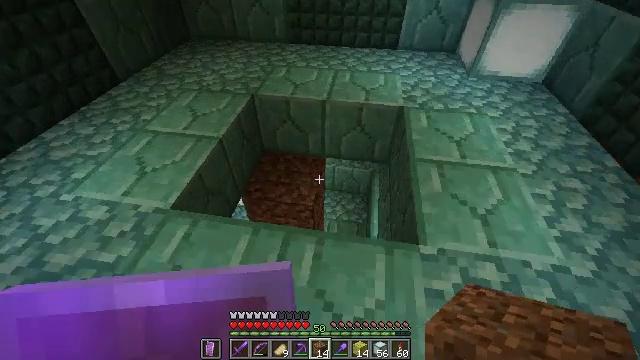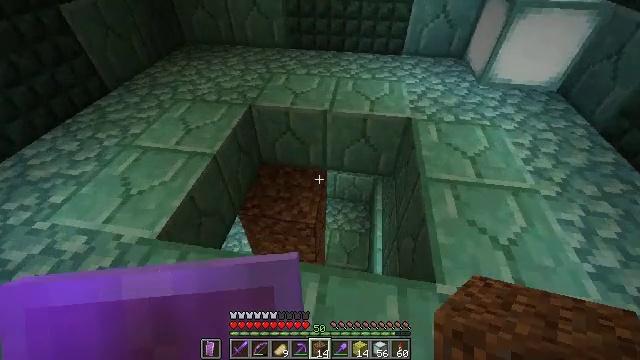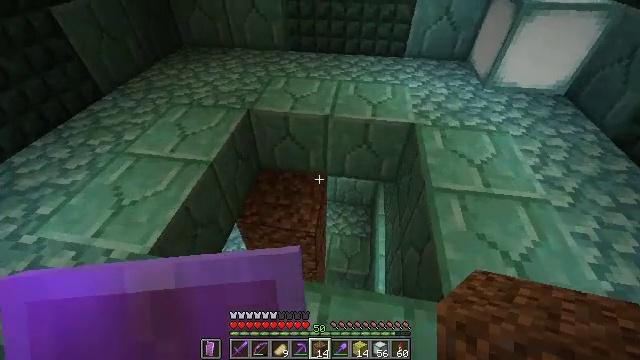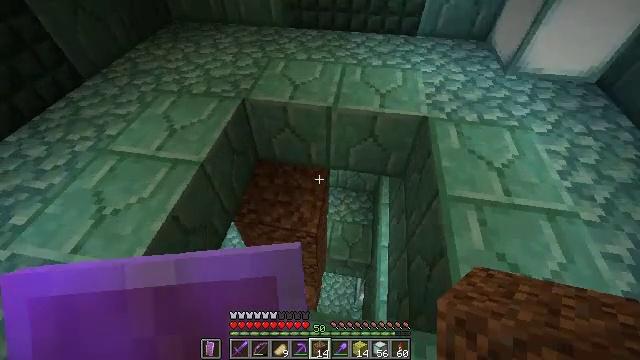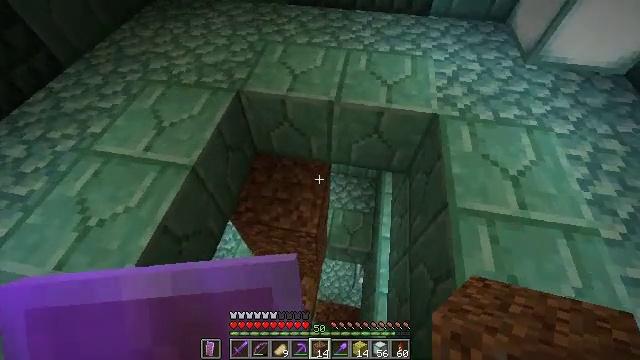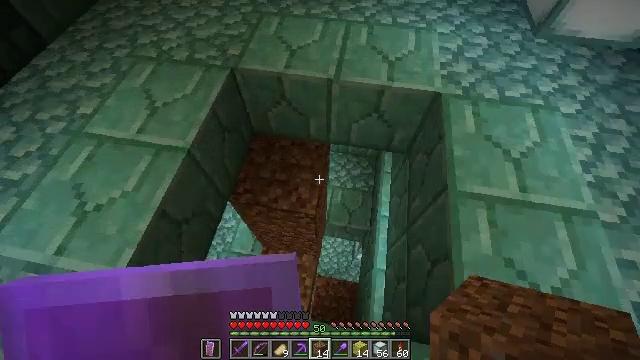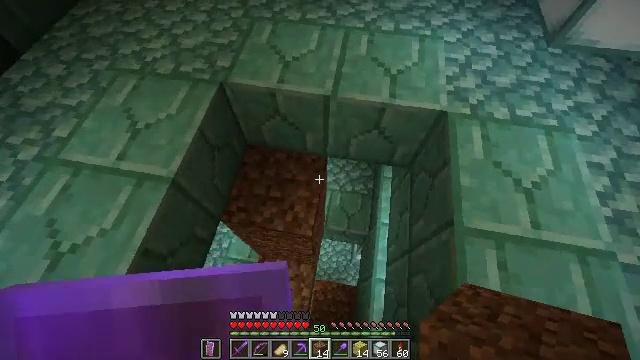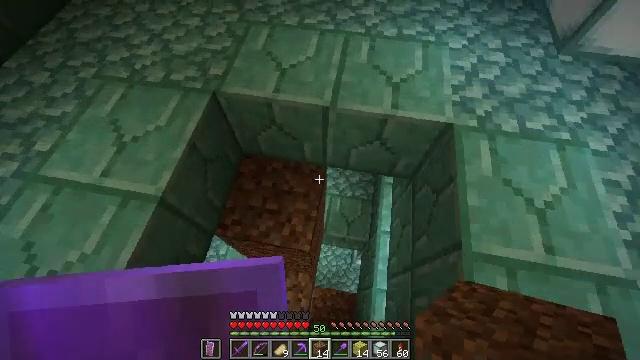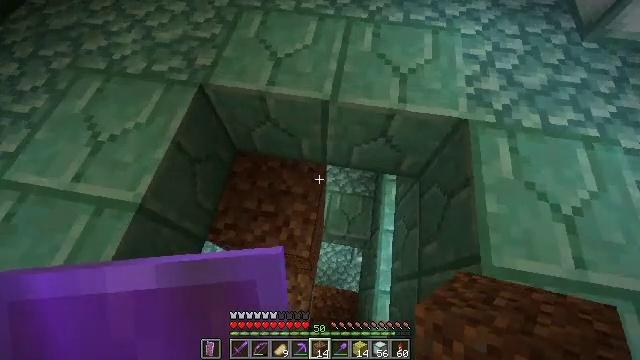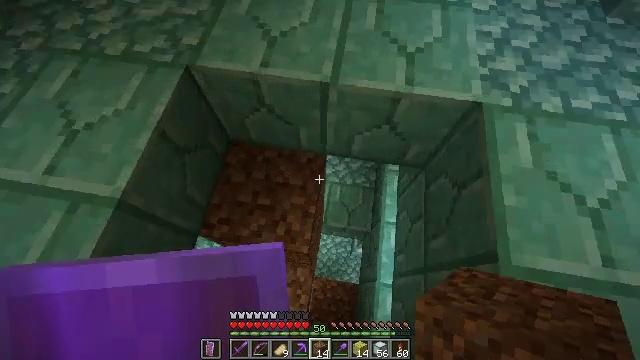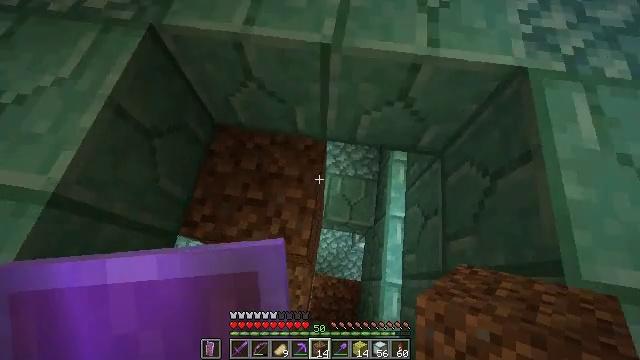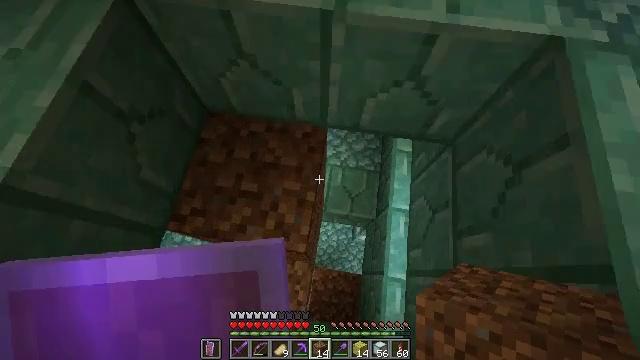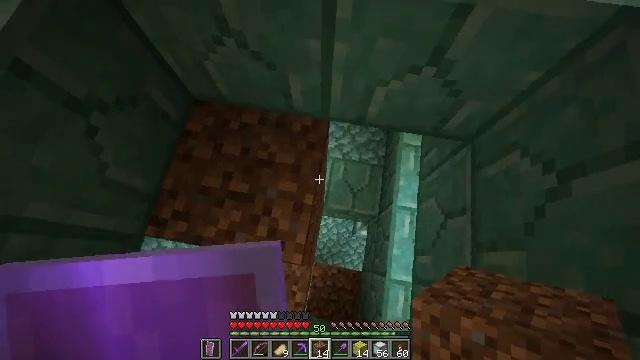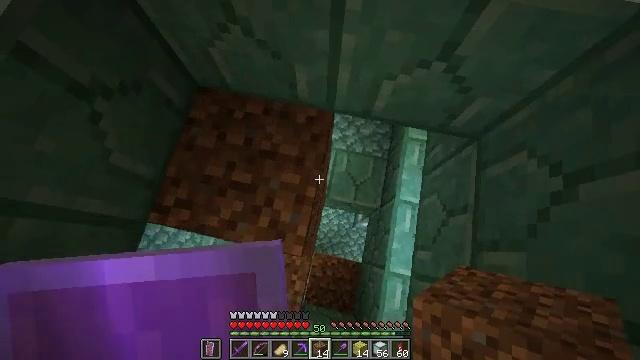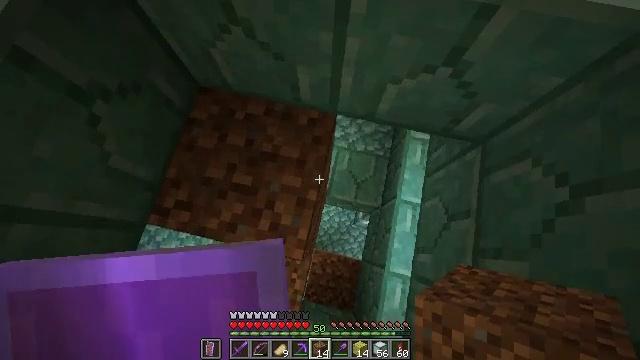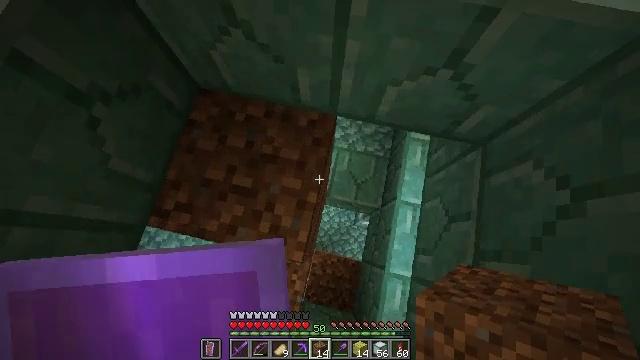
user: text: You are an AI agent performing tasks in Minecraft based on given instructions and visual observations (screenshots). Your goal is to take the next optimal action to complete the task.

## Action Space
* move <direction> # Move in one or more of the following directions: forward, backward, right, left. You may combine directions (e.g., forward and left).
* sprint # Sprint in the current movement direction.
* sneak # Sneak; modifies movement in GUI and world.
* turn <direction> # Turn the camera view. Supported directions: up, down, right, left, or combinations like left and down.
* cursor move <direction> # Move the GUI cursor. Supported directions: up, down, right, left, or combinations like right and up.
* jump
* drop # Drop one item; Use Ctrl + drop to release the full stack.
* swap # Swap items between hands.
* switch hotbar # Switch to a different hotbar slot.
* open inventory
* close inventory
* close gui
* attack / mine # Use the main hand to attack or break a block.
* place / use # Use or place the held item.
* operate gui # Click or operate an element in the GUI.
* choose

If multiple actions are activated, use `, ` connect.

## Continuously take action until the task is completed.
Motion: motion action
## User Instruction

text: craft item sponge
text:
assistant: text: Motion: move forward
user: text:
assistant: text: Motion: move forward
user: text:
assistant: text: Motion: move forward, turn down
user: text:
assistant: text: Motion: move forward, turn down
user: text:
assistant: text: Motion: move forward, turn down
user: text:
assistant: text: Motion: move forward, turn down
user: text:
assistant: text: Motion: move forward
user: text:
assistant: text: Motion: turn down
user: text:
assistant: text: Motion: turn down
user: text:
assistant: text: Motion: turn down
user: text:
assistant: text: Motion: turn down
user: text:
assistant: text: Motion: turn down
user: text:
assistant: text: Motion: turn left and down
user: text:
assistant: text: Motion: turn down
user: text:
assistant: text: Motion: no_op
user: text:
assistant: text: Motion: no_op
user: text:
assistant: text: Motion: no_op
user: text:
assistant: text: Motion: no_op
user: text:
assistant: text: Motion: no_op
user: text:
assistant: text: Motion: move back
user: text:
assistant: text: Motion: move back
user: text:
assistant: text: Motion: move back
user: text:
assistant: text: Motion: move back
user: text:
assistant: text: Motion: move back
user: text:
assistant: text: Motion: no_op
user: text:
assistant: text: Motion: no_op
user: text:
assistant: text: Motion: no_op
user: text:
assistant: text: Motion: no_op
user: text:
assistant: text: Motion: no_op
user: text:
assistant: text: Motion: no_op